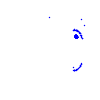
Particle: pion